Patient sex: M
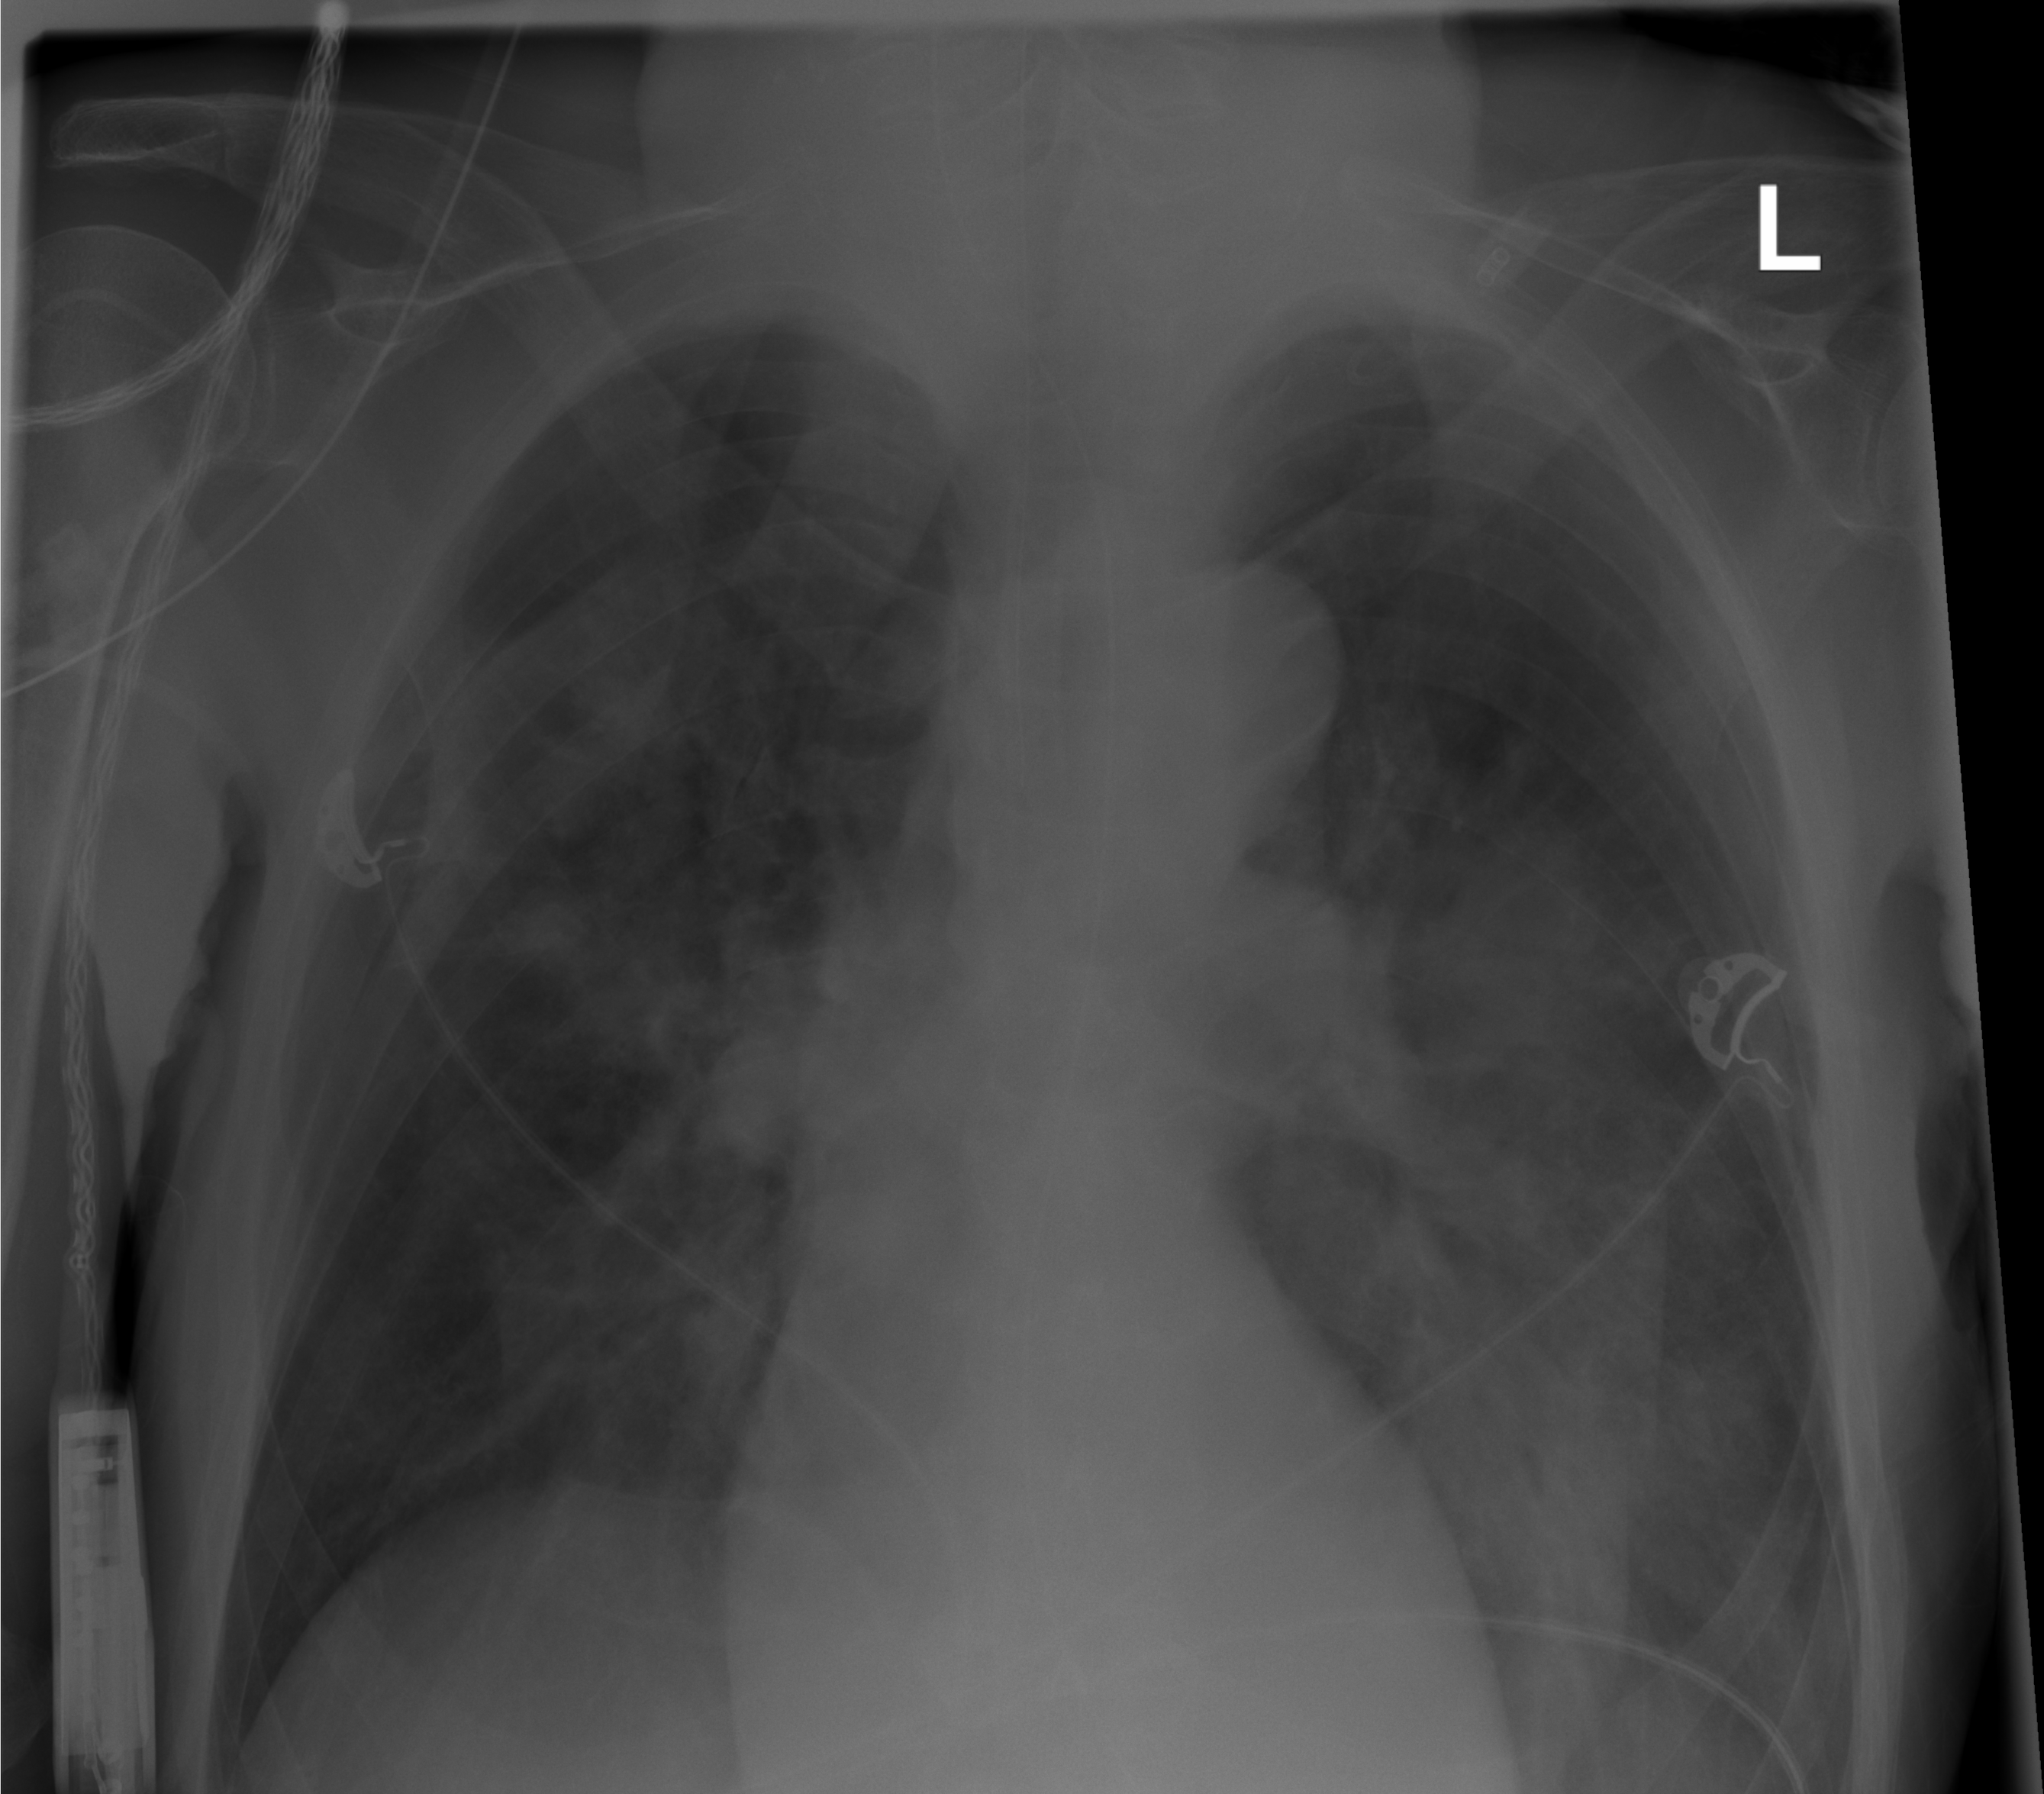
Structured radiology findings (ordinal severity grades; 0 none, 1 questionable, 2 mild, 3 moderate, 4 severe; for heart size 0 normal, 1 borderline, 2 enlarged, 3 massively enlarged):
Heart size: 0
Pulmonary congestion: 2
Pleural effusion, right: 0
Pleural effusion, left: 0
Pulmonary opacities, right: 2
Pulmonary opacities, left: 3
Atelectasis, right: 2
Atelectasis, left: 2